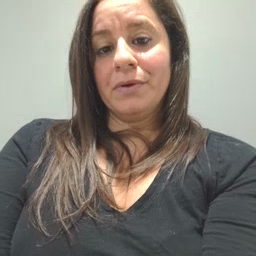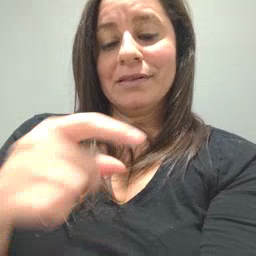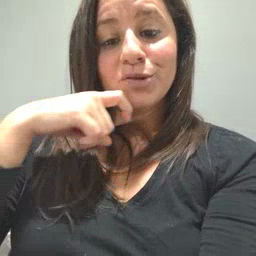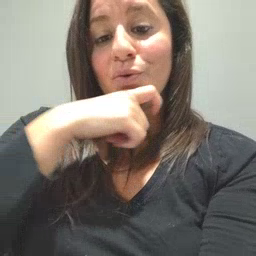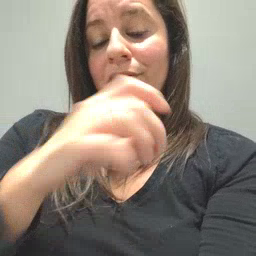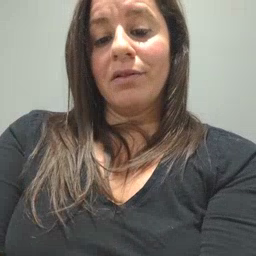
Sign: cereal